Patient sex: M
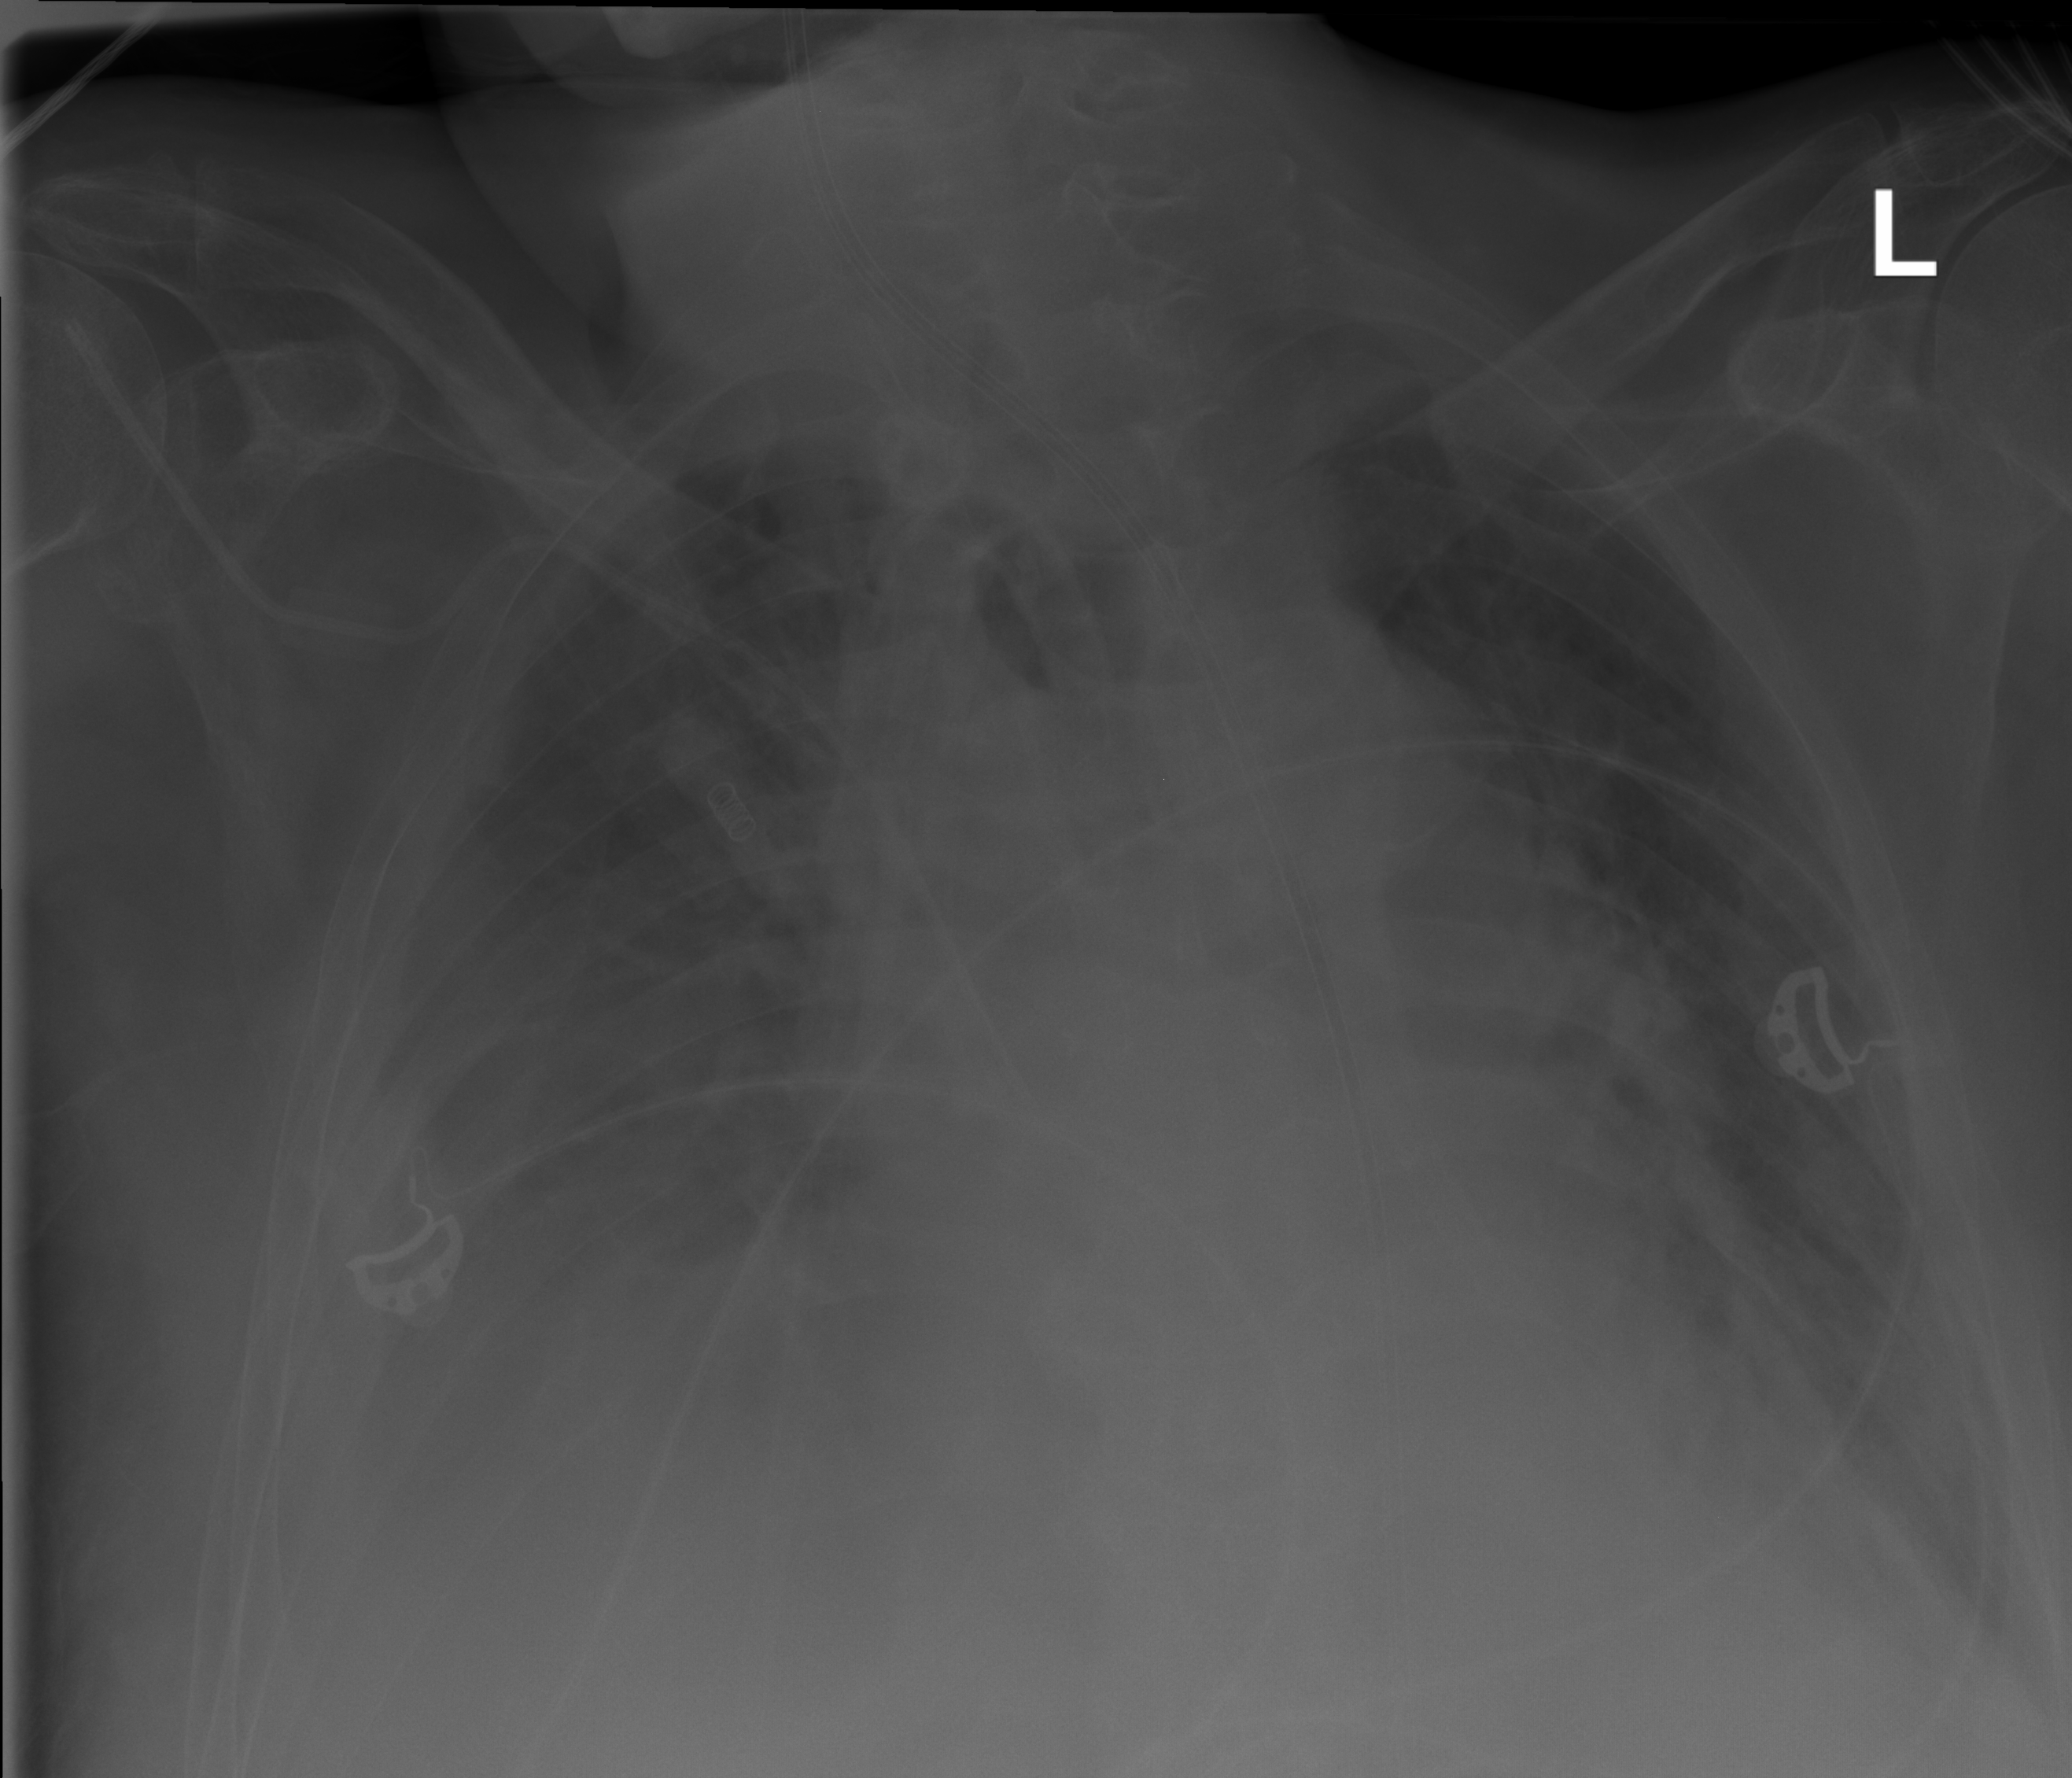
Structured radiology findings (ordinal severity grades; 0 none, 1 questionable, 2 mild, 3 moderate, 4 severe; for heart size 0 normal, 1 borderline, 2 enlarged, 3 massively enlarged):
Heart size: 2
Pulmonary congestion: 2
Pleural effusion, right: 3
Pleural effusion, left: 1
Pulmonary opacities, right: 0
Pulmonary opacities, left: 0
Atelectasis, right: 2
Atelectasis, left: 2